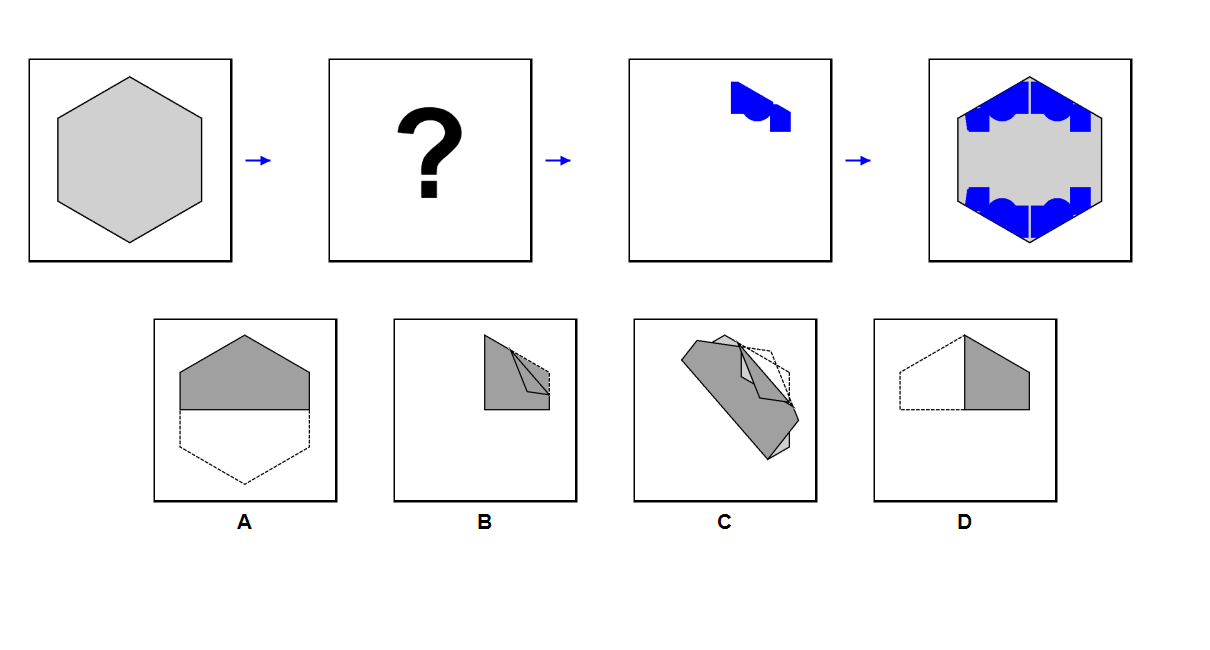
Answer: C